Question:
I want to create menu like this screen. When i click the button then pop-up the menu like this. I don't know how to achieve this. i do not know what type of this menu. and can it run on android 2.2?
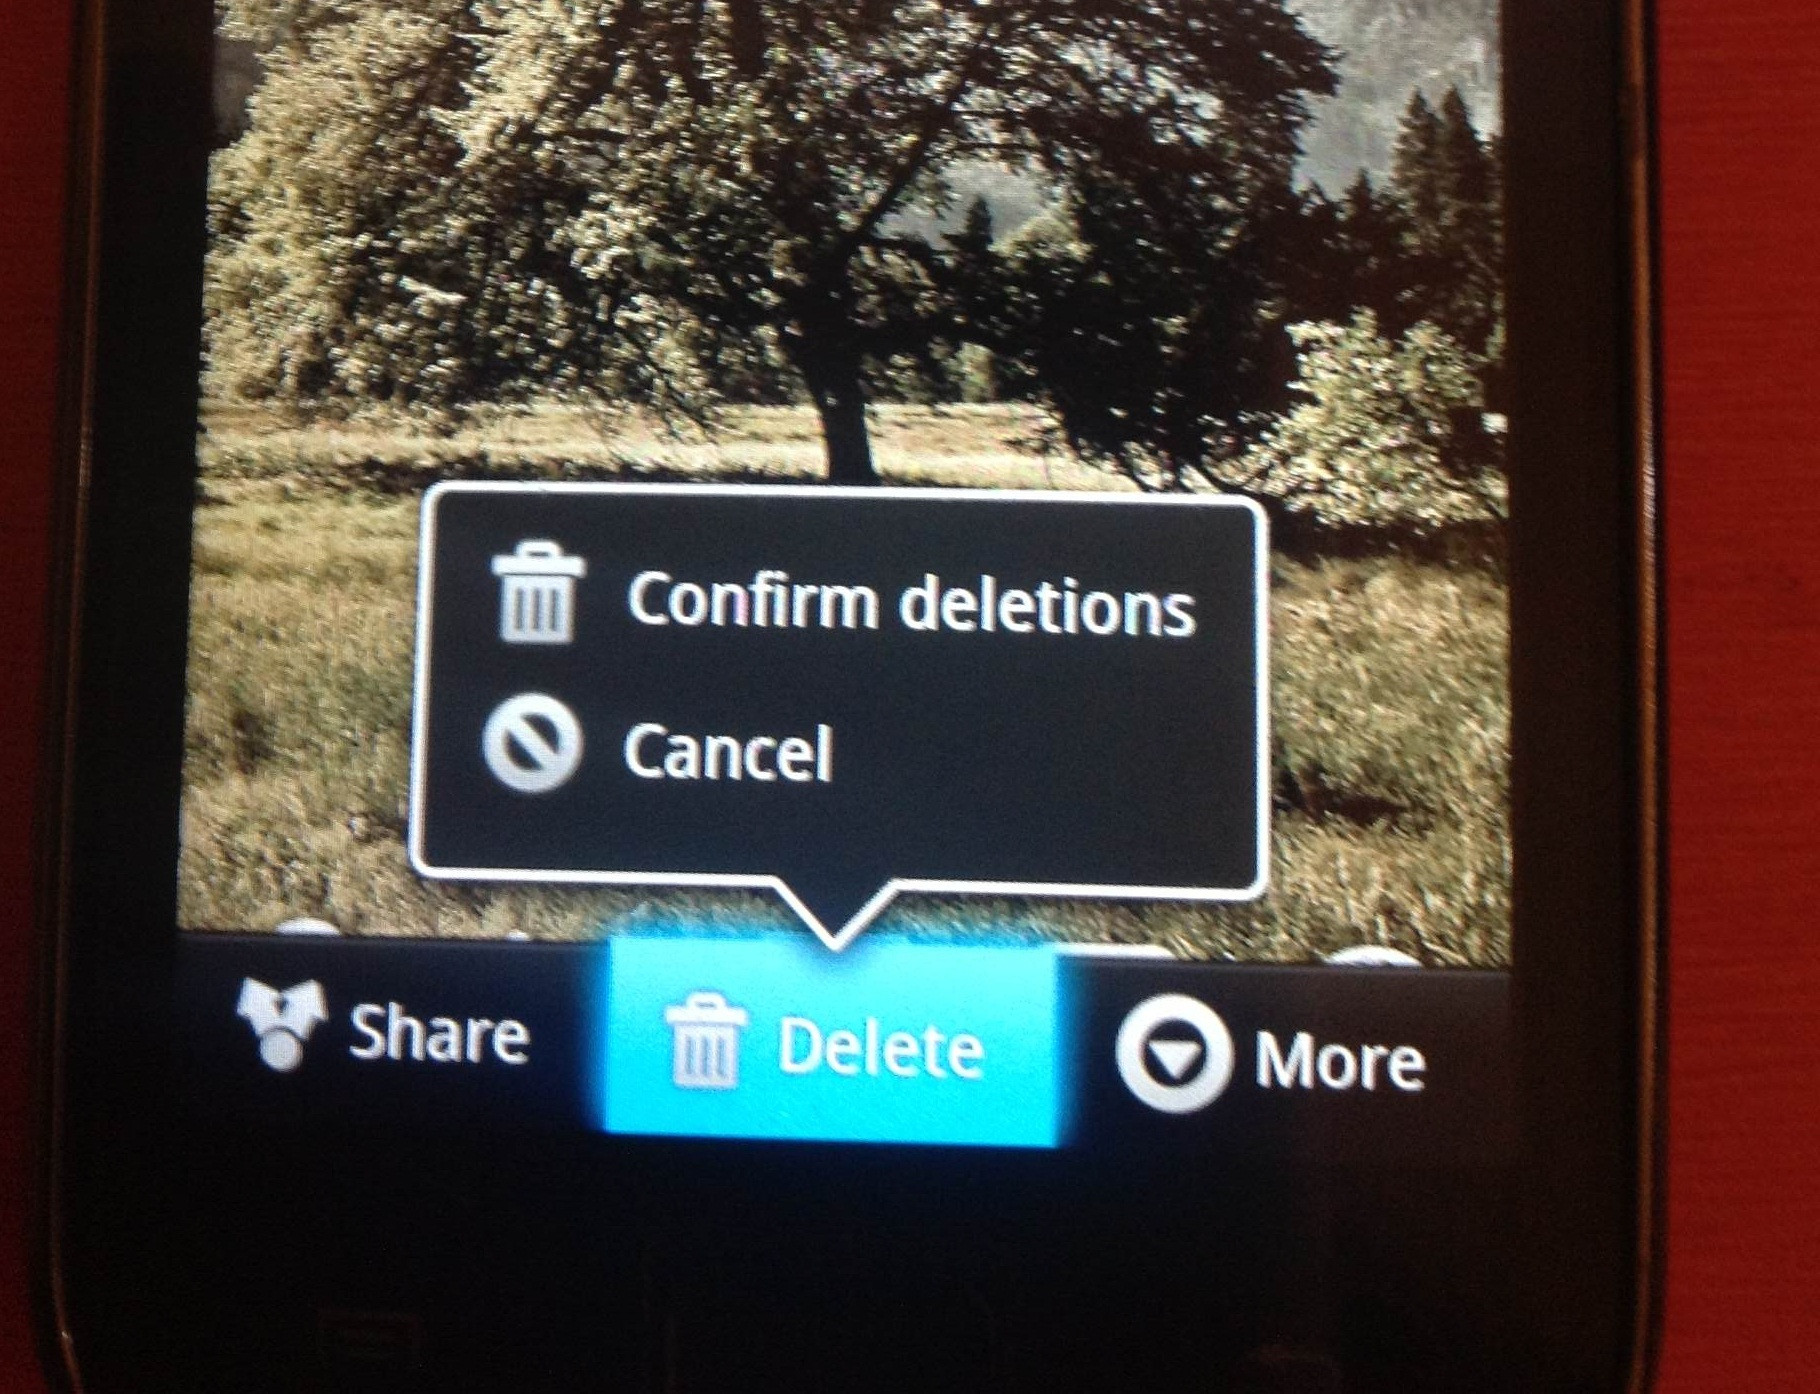
Answer: Current popup menu called QuickAction Dialog in Android. you can customize it According to you need. see following good tutorial for creating 'QuickAction' View in Android:
<URL>
<URL>